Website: apple
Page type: account-selection
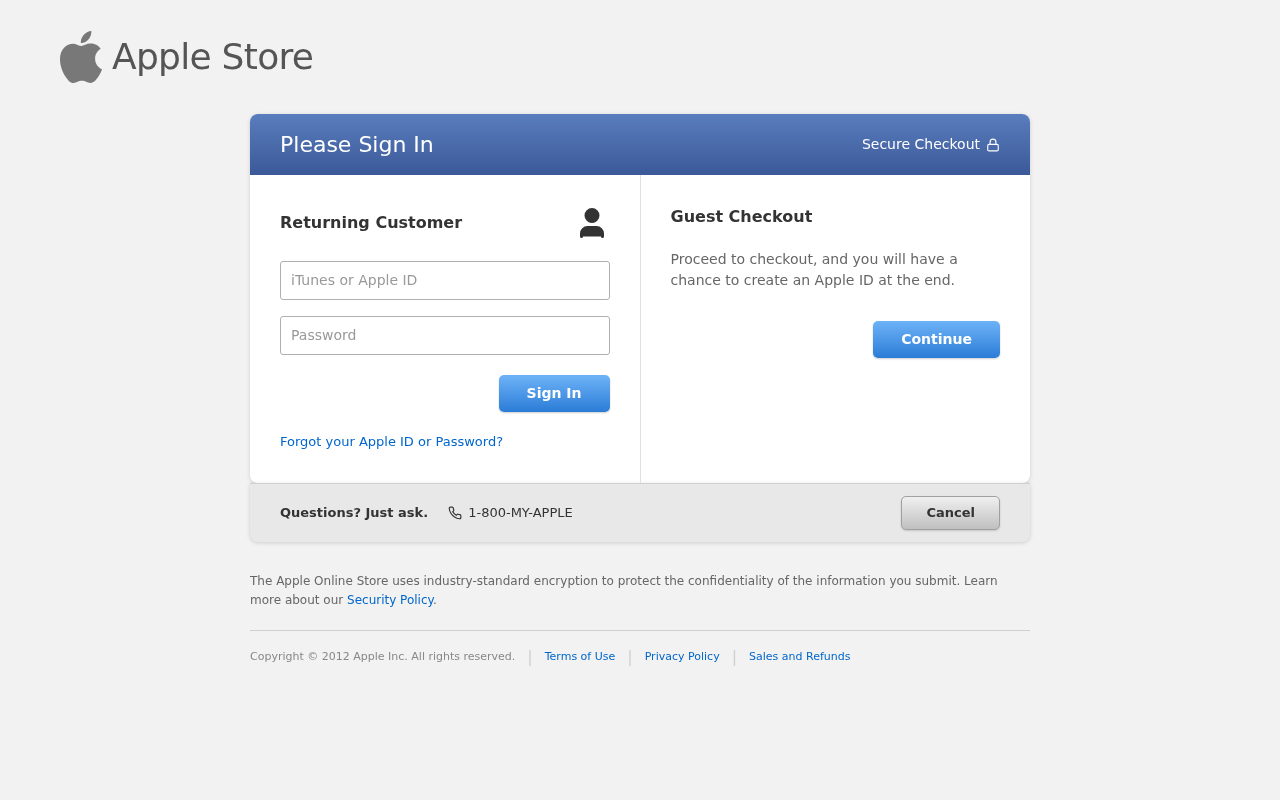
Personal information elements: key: PII_LOGIN_USERNAME
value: cclark72